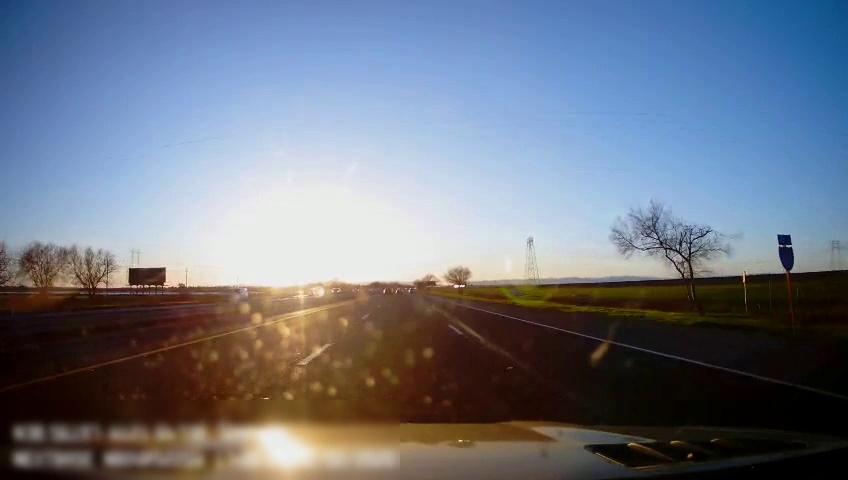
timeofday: Day
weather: Sunny
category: Drivable Space
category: Vehicles | SUV
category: Lanes | Alternate Lane
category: Lanes | Current Lane
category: Lanes | Current Lane
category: Lanes | Alternate Lane
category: Traffic | Signs
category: Traffic | Signs